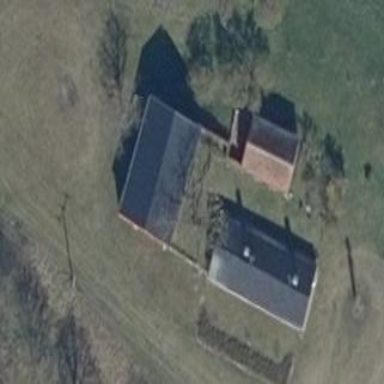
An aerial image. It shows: Farmyard area.